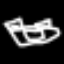
Label: square